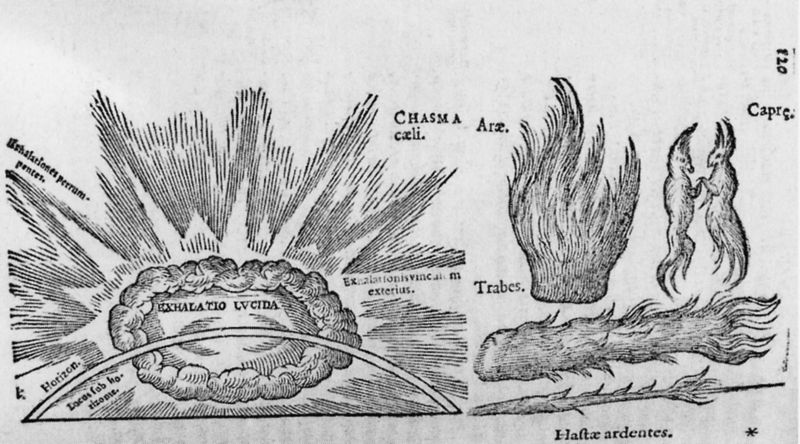
Titel: De naturae divinis characterismis, sev. rarus & admirandis spectaculis, causis, indiciis, proprietatibus rerum in partibus singulis uniuersi
Künstler: Cornelius Gemma
Standort: Herkunft: Antwerpen (EU - NL)
Schlagwörter: feuer, himmel, zeichnung, tiere, wolke, federn, erde, horizont, sonne, hasen, fell, schweif, schrift, bogen, zwei, religion, explosion, flammen, strahlen, druck, stich, text, karte, teufel, fabelwesen, pfeile, ziegen, latein, teile, schrif, horizon, geheim, eichhörnchen, horzont, eolke, erdkreis, feuergeister, exhalatio, trabes, lucida, bogen horizon, caeli